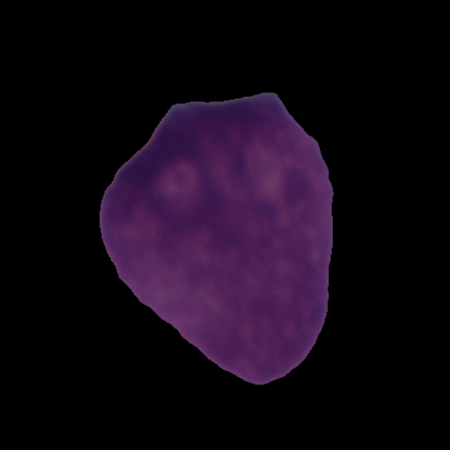
Label: cancer